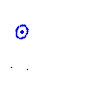
Particle: kaon